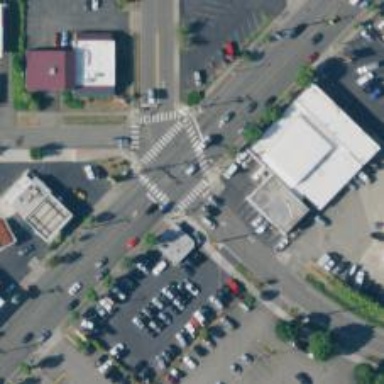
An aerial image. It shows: Zebra crossing on the road.